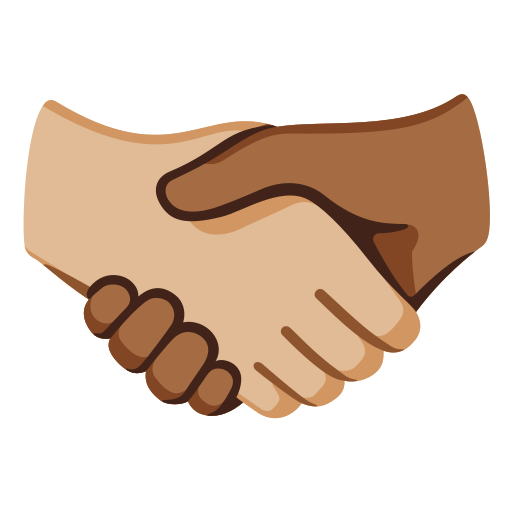
Emoji: 🫱🏼‍🫲🏾